Question:
i put my problem here ,it is shown in screenshot.
my code is below.
code for .aspx file
'''
<asp:GridView ID="grid" runat="server" DataKeyNames="EventID" AutoGenerateColumns="false"
Width="100%" AllowPaging="True" OnRowDataBound="grid_RowDataBound" PageSize="3"
OnRowEditing="grid_RowEditing" OnRowUpdating="grid_RowUpdating" OnRowCancelingEdit="grid_RowCancelingEdit"
OnPageIndexChanging="grid_PageIndexChanging">
<PagerSettings FirstPageText="First" LastPageText="Last" Mode="NextPreviousFirstLast"
NextPageText="Next" PreviousPageText="Prev" PageButtonCount="3" />
<Columns>
<asp:TemplateField>
<HeaderTemplate>
Client Name
</HeaderTemplate>
<ItemTemplate>
<asp:Label ID="lblClientName" runat="server" Text='<%# Eval("ClientName")%>'></asp:Label>
</ItemTemplate>
<EditItemTemplate>
<asp:TextBox ID="txtClientName" runat="server" Text='<%# Eval("ClientName")%>'></asp:TextBox>
</EditItemTemplate>
</asp:TemplateField>
<asp:TemplateField>
<HeaderTemplate>
Event Name
</HeaderTemplate>
<ItemTemplate>
<asp:Label ID="lblEventName" runat="server" Text='<%# Eval("Name")%>'></asp:Label>
</ItemTemplate>
<EditItemTemplate>
<asp:TextBox ID="txtEventName" runat="server" Text='<%# Eval("Name")%>'></asp:TextBox>
</EditItemTemplate>
</asp:TemplateField>
<asp:TemplateField>
<HeaderTemplate>
Invited Persons
</HeaderTemplate>
<ItemTemplate>
<asp:Label ID="lblNoOfInvitees" runat="server" Text='<%# Eval("No_Of_Invitees")%>'></asp:Label>
</ItemTemplate>
<EditItemTemplate>
<asp:TextBox ID="txtNoOfInvitees" runat="server" Text='<%# Eval("No_Of_Invitees")%>'></asp:TextBox>
</EditItemTemplate>
</asp:TemplateField>
<asp:TemplateField>
<HeaderTemplate>
Total Invitees
</HeaderTemplate>
<ItemTemplate>
<asp:Label ID="lblTotalInvitees" runat="server" Text='<%# Eval("Total_Invitees")%>'></asp:Label>
</ItemTemplate>
<EditItemTemplate>
<asp:TextBox ID="txtTotalInvitees" runat="server" Text='<%# Eval("Total_Invitees")%>'></asp:TextBox>
</EditItemTemplate>
</asp:TemplateField>
<asp:TemplateField>
<HeaderTemplate>
Extra Invitees
</HeaderTemplate>
<ItemTemplate>
<asp:Label ID="lblExtraInvitees" runat="server" Text='<%# Eval("Extra_Invitees")%>'></asp:Label>
</ItemTemplate>
<EditItemTemplate>
<asp:TextBox ID="txtExtraInvitees" runat="server" Text='<%# Eval("Extra_Invitees")%>'></asp:TextBox>
</EditItemTemplate>
</asp:TemplateField>
<asp:TemplateField>
<HeaderTemplate>
Confirmed
</HeaderTemplate>
<ItemTemplate>
<asp:Label ID="lblConfirmed" runat="server" Text='<%# Eval("Extra_Invitees")%>'></asp:Label>
</ItemTemplate>
<EditItemTemplate>
<asp:TextBox ID="txtConfirmed" runat="server" Text='<%# Eval("Extra_Invitees")%>'></asp:TextBox>
</EditItemTemplate>
</asp:TemplateField>
<asp:CommandField ShowEditButton="true" HeaderText="Edit" />
<%-- <asp:TemplateField>
<HeaderTemplate>
Delete
</HeaderTemplate>
<ItemTemplate>
<asp:LinkButton CommandName="Delete" ID="btnDelete" runat="server" Text="Delete"
OnClientClick="return validate();" />
<script type="text/javascript" language="javascript">
function validate() {
return confirm('Are you sure want to delete this user ?');
}
</script>
</ItemTemplate>
</asp:TemplateField>--%>
</Columns>
</asp:GridView>
</td>
</tr>
<tr>
<td>
Showing
<asp:Label ID="PageIdxLabel" Text="1" runat="server" />
to
<asp:Label ID="PageRowCountLabel" runat="server" />
of
<asp:Label ID="PageTotalLabel" runat="server" Text="Label" />
</td>
</tr>
</table>
</ContentTemplate>
</asp:UpdatePanel>
'''
and aspx.cs file coding is here.
'''
using System;
using System.Collections.Generic;
using System.Linq;
using System.Web;
using System.Web.UI;
using System.Web.UI.WebControls;
using DataLayer;
using System.Data.Linq;
using System.Web.Extensions;
using System.Web.UI.WebControls.WebParts;
namespace EventManagerApp
{
public partial class EventList : System.Web.UI.Page
{
EventManagerDataContext db = new EventManagerDataContext();
[System.Web.Services.WebMethod]
public static string[] GetNames(string prefixText)
{
EventManagerDataContext db = new EventManagerDataContext();
return db.EMR_EVENTs.Where(n => n.Name.StartsWith(prefixText)).OrderBy(n => n.Name).Select(n => n.Name).ToArray();
//return db.EMR_CLIENTs.Where(n => n.Name.StartsWith(prefixText)).OrderBy(n => n.Name).Select(n => n.Name).ToArray();
}
protected void grid_RowEditing(object sender, GridViewEditEventArgs e)
{
grid.EditIndex = e.NewEditIndex;
grdBind();
}
protected void grid_RowCancelingEdit(object sender, GridViewCancelEditEventArgs e)
{
grid.EditIndex = -1;
grdBind();
}
protected void grid_RowUpdating(object sender, GridViewUpdateEventArgs e)
{
int EventID = Convert.ToInt32(grid.DataKeys[e.RowIndex].Value.ToString());
string ClientName = ((TextBox)grid.Rows[e.RowIndex].FindControl("txtClientName")).Text;
string EventName = ((TextBox)grid.Rows[e.RowIndex].FindControl("txtEventName")).Text;
int TotalInvitees = int.Parse(((TextBox)grid.Rows[e.RowIndex].FindControl("txtTotalInvitees")).Text);
int ExtraInvitees = int.Parse(((TextBox)grid.Rows[e.RowIndex].FindControl("txtExtraInvitees")).Text);
int Confirmed = int.Parse(((TextBox)grid.Rows[e.RowIndex].FindControl("txtConfirmed")).Text);
EventManagerDataContext db = new EventManagerDataContext();
var q = (from a in db.EMR_EVENTs
join b in db.EMR_CLIENTs on a.ClientID equals b.ClientID
where a.EventID == EventID
select a).First();
q.EMR_CLIENT.Name = ClientName;
q.Name = EventName;
q.No_Of_Invitees = TotalInvitees;
q.Extra_Invitees = ExtraInvitees;
q.Total_Invitees = ExtraInvitees + TotalInvitees;
db.SubmitChanges();
grid.EditIndex = -1;
grdBind();
}
protected void Page_Load(object sender, EventArgs e)
{
lblwelcometext.Text = (string)(Session["name"]);
try
{
if (!IsPostBack)
{
grdBind();
bindClients();
}
}
catch (Exception ex)
{
throw ex;
}
}
public class DALClass
{
private static EventManagerDataContext db = new EventManagerDataContext() { CommandTimeout = 36000 };
public static List<EMR_CLIENT> GetClients()
{
return db.EMR_CLIENTs.ToList();
}
}
protected void bindClients()
{
drpClient.DataSource = DALClass.GetClients();
drpClient.DataTextField = "Name";
drpClient.DataValueField = "ClientID";
drpClient.DataBind();
string Name = drpClient.SelectedItem.Value;
}
protected void grdBind()
{
try
{
EventManagerDataContext db = new EventManagerDataContext();
if (txtSearchEvent.Text == "")
{
var q = from a in db.EMR_EVENTs
join b in db.EMR_CLIENTs on a.ClientID equals b.ClientID
select new
{
ClientName = b.Name,
ClientID = a.ClientID,
Name = a.Name,
No_Of_Invitees = a.No_Of_Invitees,
Extra_Invitees = a.Extra_Invitees,
Total_Invitees = a.Extra_Invitees + a.No_Of_Invitees,
EventID = a.EventID
};
grid.DataSource = q.ToList();
grid.PageSize = int.Parse(drpPageSize.SelectedValue);
grid.DataBind();
}
else
{
var data = from a in db.EMR_EVENTs
join b in db.EMR_CLIENTs on a.ClientID equals b.ClientID
where a.Name.StartsWith(txtSearchEvent.Text.Trim())
select new
{
ClientName = b.Name,
ClientID = a.ClientID,
Name = a.Name,
No_Of_Invitees = a.No_Of_Invitees,
Extra_Invitees = a.Extra_Invitees,
Total_Invitees = a.Extra_Invitees + a.No_Of_Invitees,
EventID = a.EventID
};
grid.DataSource = data.ToList();
grid.PageSize = int.Parse(drpPageSize.SelectedValue);
grid.DataBind();
}
}
catch
{
throw;
}
}
protected void txtSearchEvent_TextChanged(object sender, EventArgs e)
{
grdBind();
}
protected void drpPageSize_SelectedIndexChanged(object sender, EventArgs e)
{
grid.PageSize = int.Parse(drpPageSize.SelectedItem.Text);
grdBind();
}
protected void drpClient_SelectedIndexChanged(object sender, EventArgs e)
{
if (drpClient.SelectedIndex == 0)
{
grid.PageSize = int.Parse(drpPageSize.SelectedValue);
grdBind();
}
else
{
var q = from a in db.EMR_EVENTs
join b in db.EMR_CLIENTs on a.ClientID equals b.ClientID
where a.ClientID == int.Parse(drpClient.SelectedValue.ToString())
select new
{
ClientName = b.Name,
ClientID = a.ClientID,
Name = a.Name,
No_Of_Invitees = a.No_Of_Invitees,
Extra_Invitees = a.Extra_Invitees,
Total_Invitees = a.Extra_Invitees + a.No_Of_Invitees,
EventID = a.EventID
};
grid.DataSource = q.ToList();
grid.PageSize = int.Parse(drpPageSize.SelectedValue);
grid.DataBind();
}
}
protected void grid_PageIndexChanging(object sender, GridViewPageEventArgs e)
{
grid.PageIndex = e.NewPageIndex;
grdBind();
}
protected void grid_RowDataBound(object sender, GridViewRowEventArgs e)
{
EventManagerDataContext db = new EventManagerDataContext();
var q = from a in db.EMR_EVENTs
join b in db.EMR_CLIENTs on a.ClientID equals b.ClientID
select new
{
ClientName = b.Name,
ClientID = a.ClientID,
Name = a.Name,
No_Of_Invitees = a.No_Of_Invitees,
Extra_Invitees = a.Extra_Invitees,
Total_Invitees = a.Extra_Invitees + a.No_Of_Invitees,
EventID = a.EventID
};
PageTotalLabel.Text = q.Count().ToString();
PageRowCountLabel.Text = grid.Rows.Count.ToString();
// PageIdxLabel.Text = grid.PageIndex.ToString();
}
}
}
'''
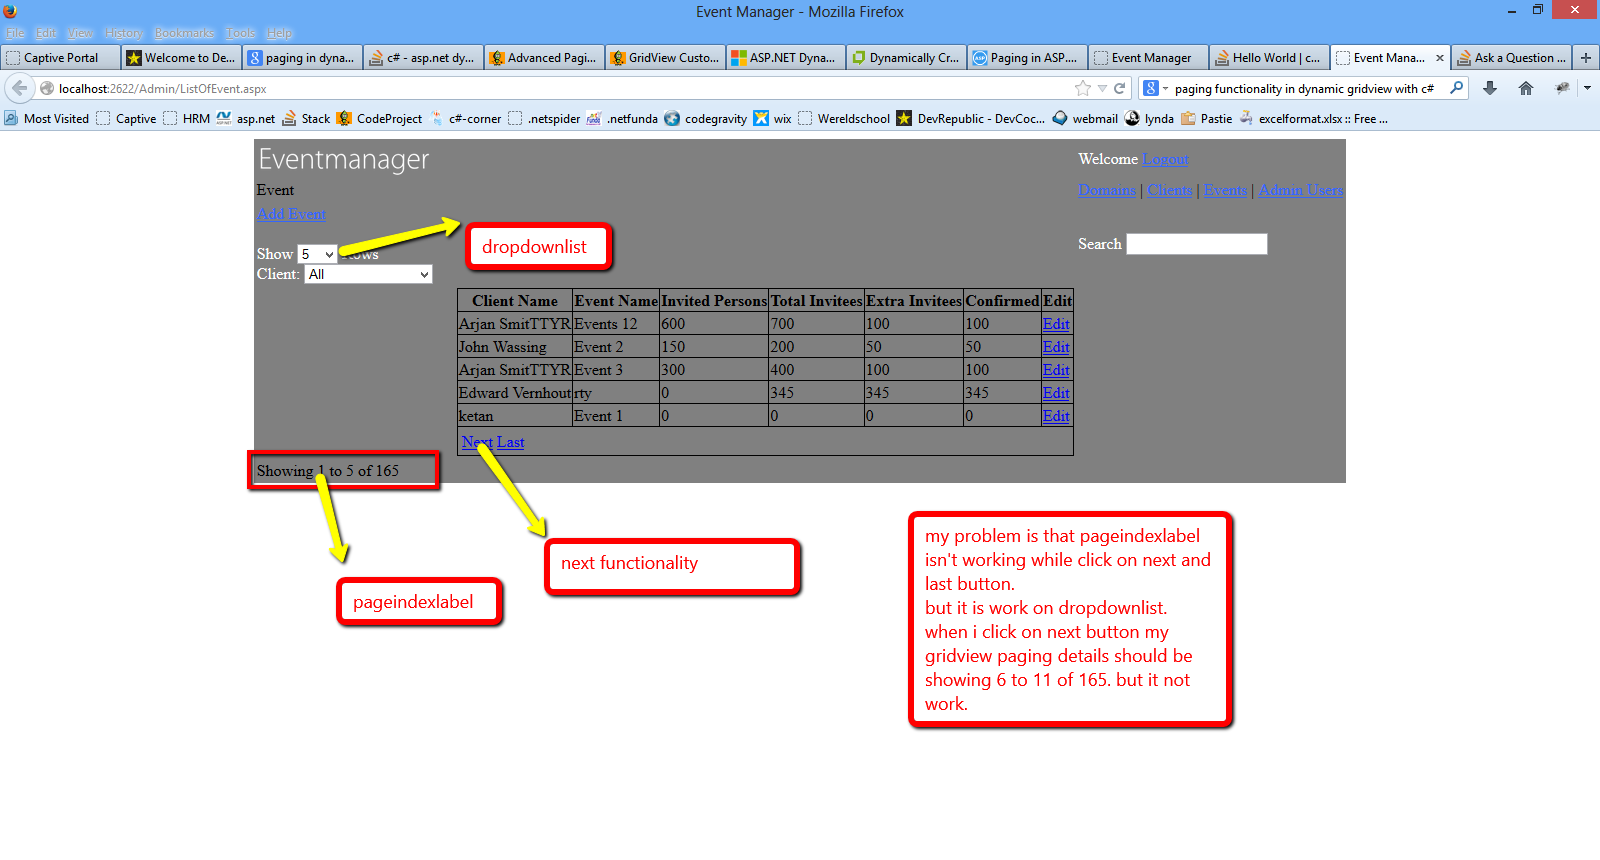
Answer: '''
int pagetotal = q.Count();
int pagerowcount = (grid.PageIndex * grid.PageSize) + grid.Rows.Count;
PageIdxLabel.Text = ((grid.PageIndex * grid.PageSize) + 1).ToString() + "to " + Convert.ToString(pagerowcount) + "of" + (pagetotal).ToString();
'''